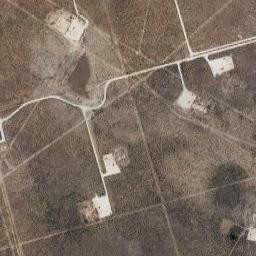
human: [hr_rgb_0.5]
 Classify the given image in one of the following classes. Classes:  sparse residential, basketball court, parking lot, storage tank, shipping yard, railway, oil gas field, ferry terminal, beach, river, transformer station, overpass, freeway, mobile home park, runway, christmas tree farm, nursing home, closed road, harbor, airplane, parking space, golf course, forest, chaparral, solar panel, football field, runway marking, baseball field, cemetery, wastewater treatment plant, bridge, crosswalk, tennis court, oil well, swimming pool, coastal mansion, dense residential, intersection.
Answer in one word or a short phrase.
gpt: oil gas field